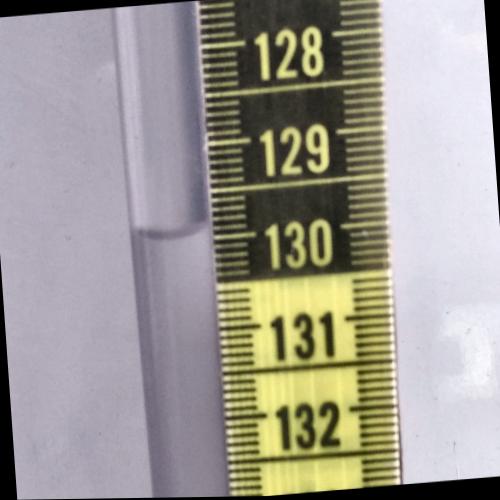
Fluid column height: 129.9 cm